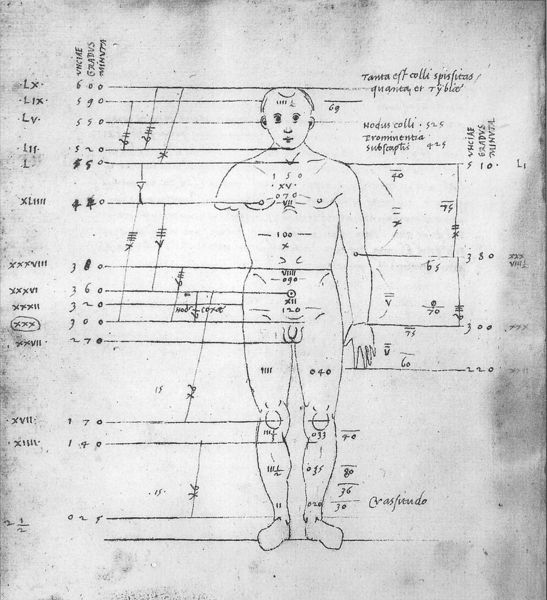
Titel: Leon Battista Albertis Proportionsfigur. Abschrift von De Statua.
Institution: Oxford, Bodleian Library
Schlagwörter: körper, mann, skizze, zeichnung, masse, anatomie, arm, mensch, renaissance, schrift, linien, zahlen, punkte, schwarzweiß, text, beschriftung, medizin, schema, vorderansicht, wissenschaft, proportionen, goldener schnitt, latein, mathematik, proportion, körperteile, einteilung, italienisch, diagramm, amputiert, akkupunktur, amputation, öatein, tuzeichnung, messpunkte